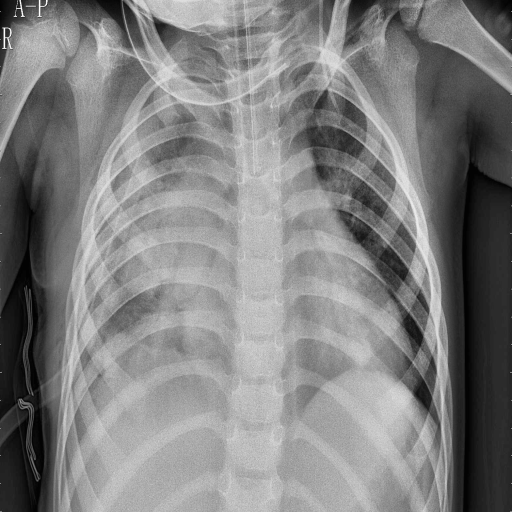
Finding: PNEUMONIA